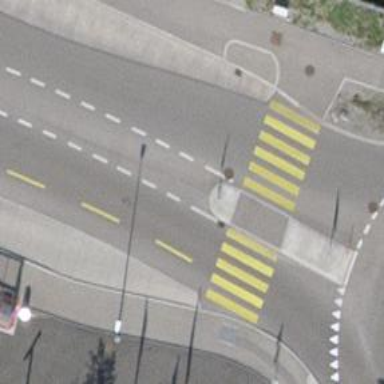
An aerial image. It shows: Traffic calming island.